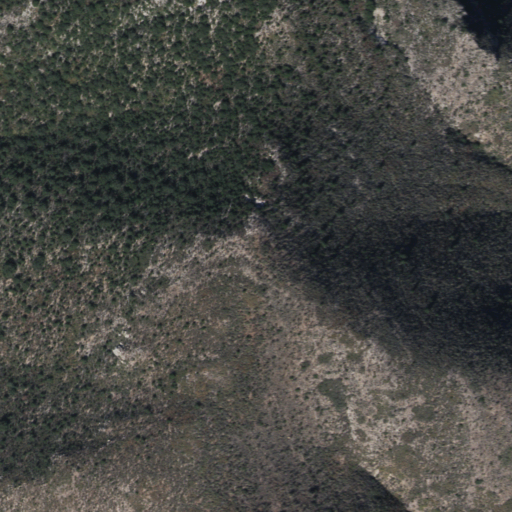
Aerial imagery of mountain in Arizona named Mount Martin containing evergreen forest and shrub